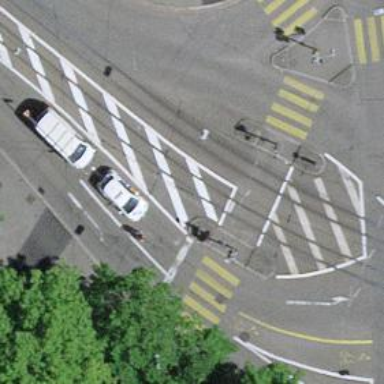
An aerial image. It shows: Uncontrolled railway crossing with lights.